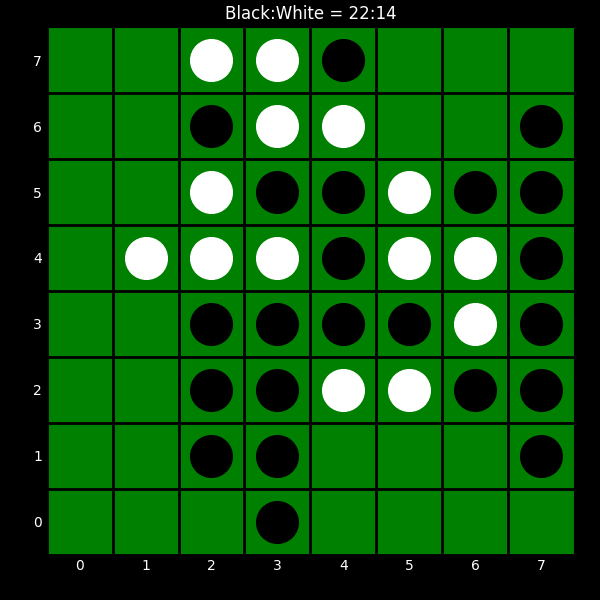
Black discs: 22
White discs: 14